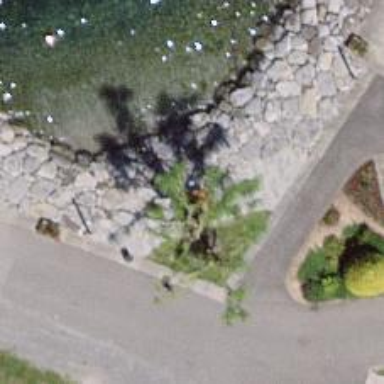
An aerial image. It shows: Fountain.